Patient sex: F
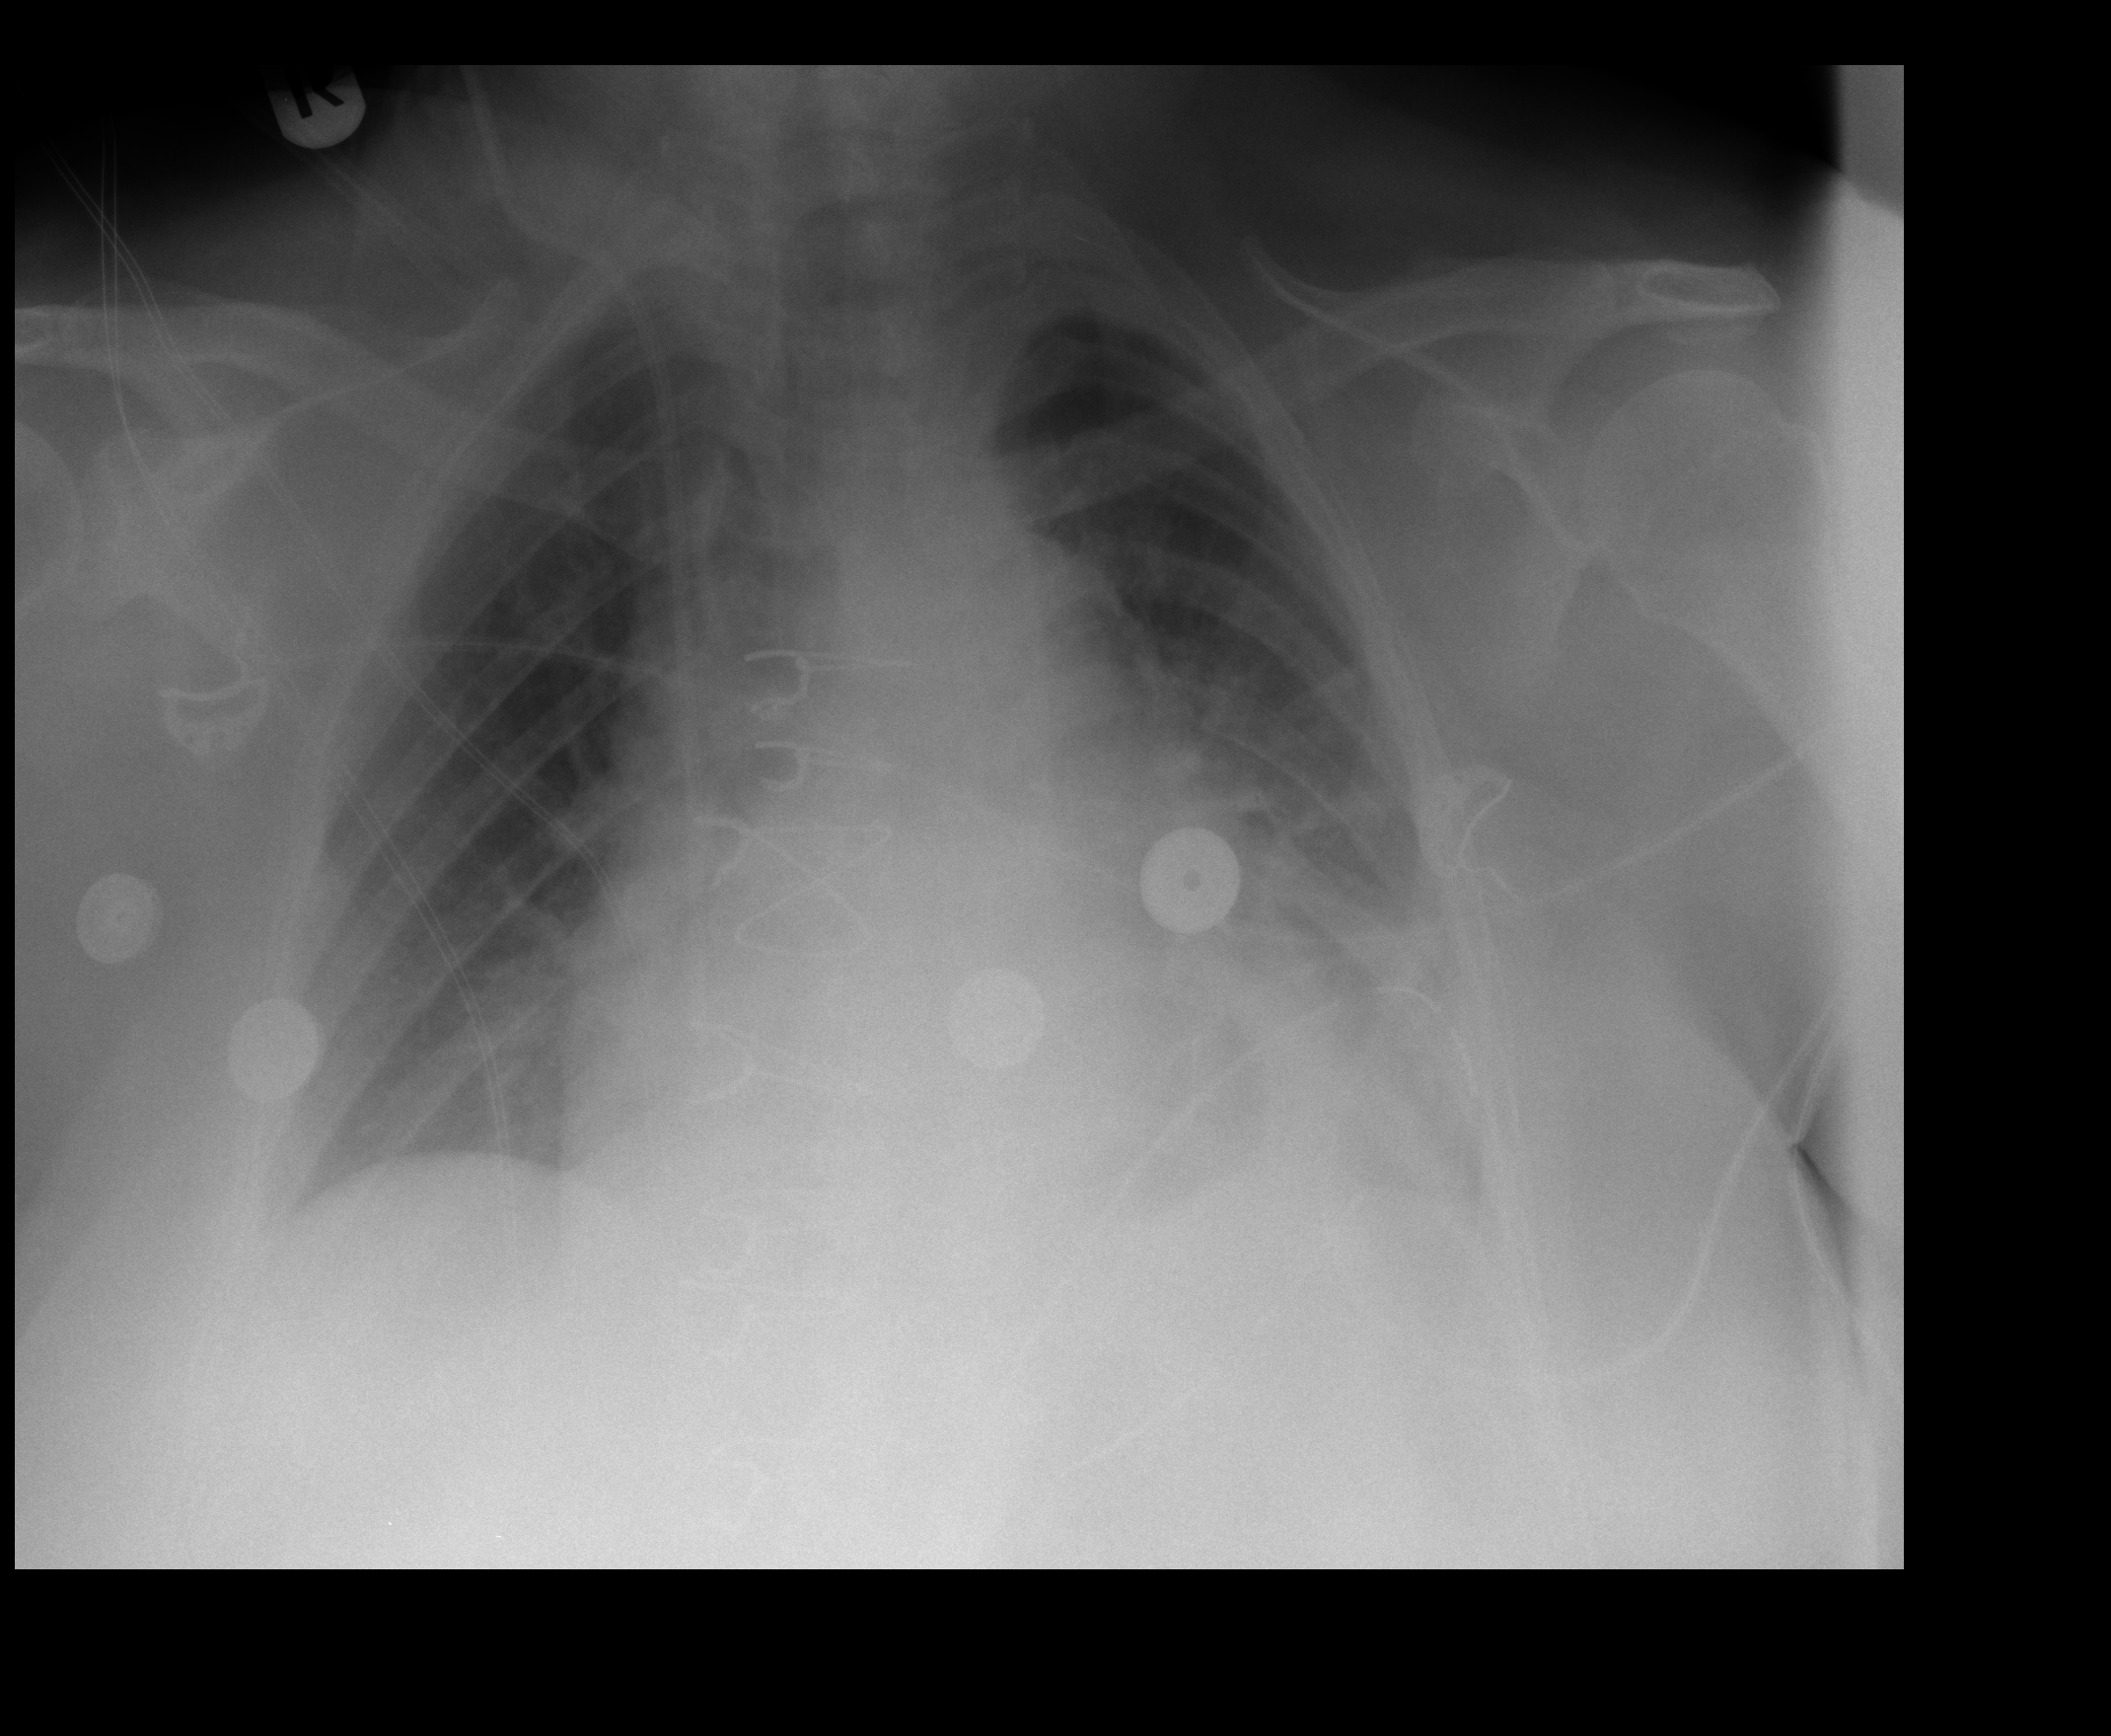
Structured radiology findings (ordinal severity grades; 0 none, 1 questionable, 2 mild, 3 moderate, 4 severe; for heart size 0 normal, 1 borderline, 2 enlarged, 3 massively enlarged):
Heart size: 2
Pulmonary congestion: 0
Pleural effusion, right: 0
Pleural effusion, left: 2
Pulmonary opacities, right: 0
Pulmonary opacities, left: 0
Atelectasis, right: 0
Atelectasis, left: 2